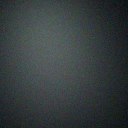
Screen state: off